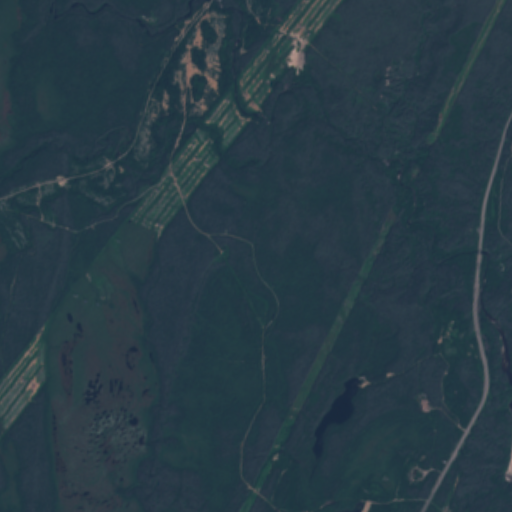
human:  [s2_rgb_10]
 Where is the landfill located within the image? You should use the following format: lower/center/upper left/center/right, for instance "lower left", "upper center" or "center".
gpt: The landfill is located in the lower right of the image.
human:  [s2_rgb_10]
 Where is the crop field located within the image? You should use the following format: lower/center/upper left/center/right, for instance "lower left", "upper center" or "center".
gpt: There is no crop field in the image.